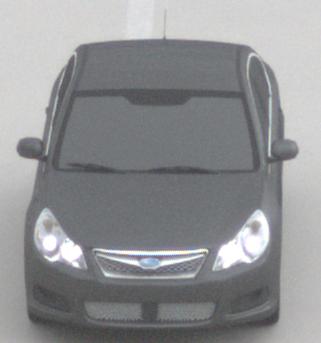
Make: Subaru
Model: Legacy 2.0R
Detailed model: Legacy (IV) Limousine
Model produced from: 2007/09
Model produced until: 2008/10
Doors: 4
Color: gray
Road condition: dry road
Daytime: midday
Contrast: low contrast